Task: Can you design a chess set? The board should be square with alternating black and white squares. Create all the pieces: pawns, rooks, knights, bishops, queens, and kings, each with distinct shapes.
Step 1900:
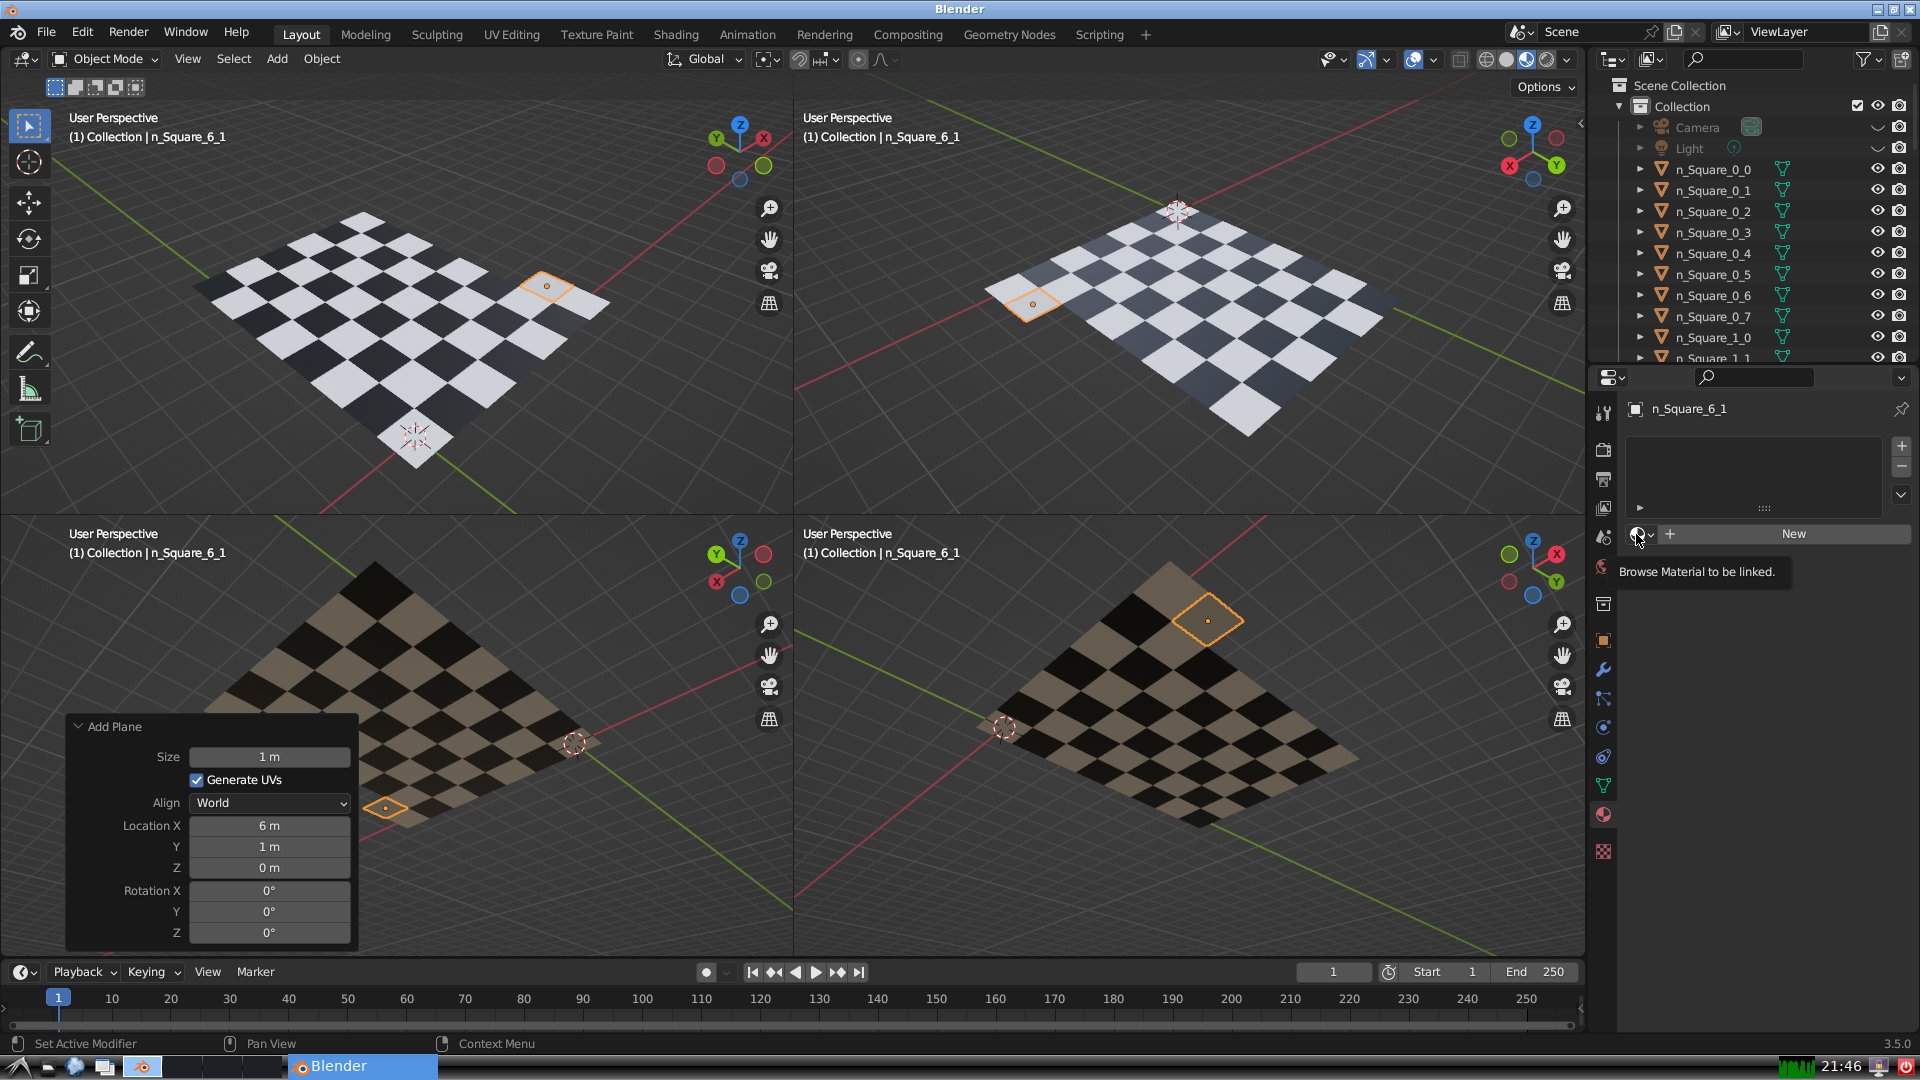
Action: click: no